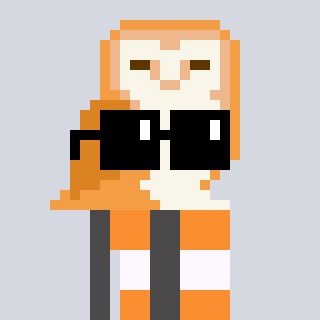
a pixel art character with square black sunglasses, a owl-shaped head and a grayscale-colored body on a cool background